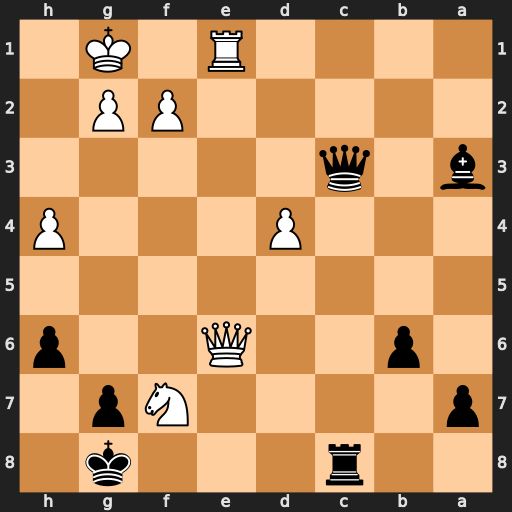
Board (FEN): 2r3k1/p4Np1/1p2Q2p/8/3P3P/b1q5/5PP1/4R1K1
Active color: b
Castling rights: -
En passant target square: -
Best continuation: Qxe1+ Qxe1 Rc1 Qxc1 Bxc1